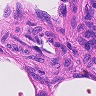
Metastatic tissue present: no